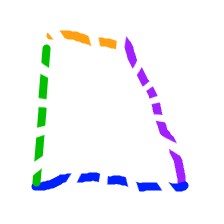
Shape: trapezoid